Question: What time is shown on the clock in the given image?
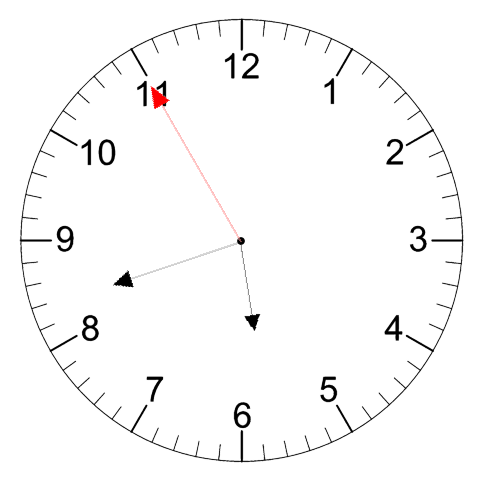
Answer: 05:41:55